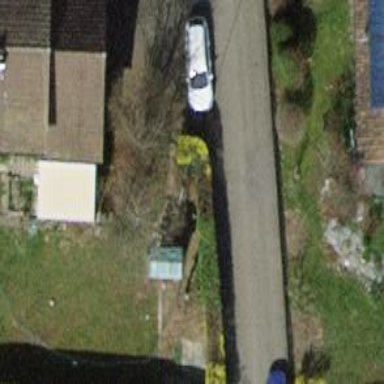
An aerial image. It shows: Hedge acting as barrier.